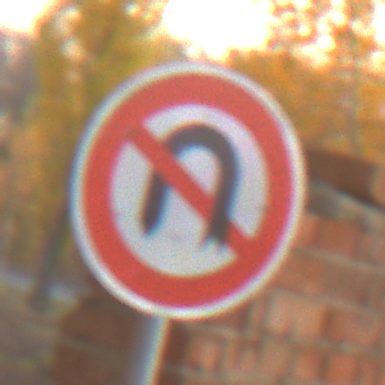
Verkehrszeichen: VerbotWenden
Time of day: SunriseSunset
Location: Roofed (Suburban)
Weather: Clear
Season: NotSpecified
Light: Natural